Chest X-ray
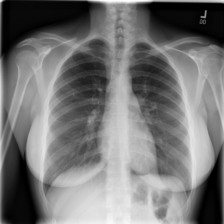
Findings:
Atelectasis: negative
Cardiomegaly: negative
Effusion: negative
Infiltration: positive
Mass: negative
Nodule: negative
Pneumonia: negative
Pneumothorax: negative
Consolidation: negative
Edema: negative
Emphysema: negative
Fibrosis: negative
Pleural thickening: negative
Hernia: negative